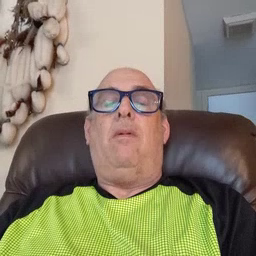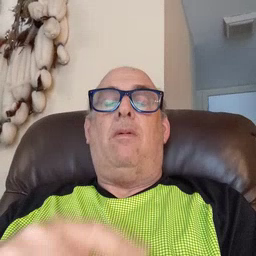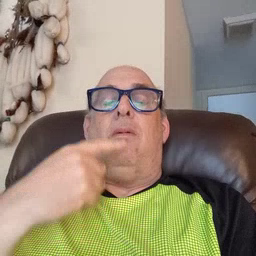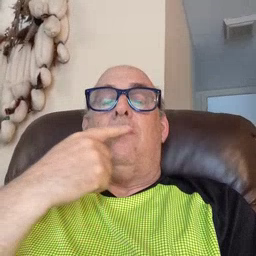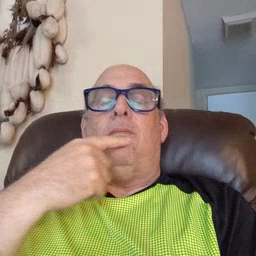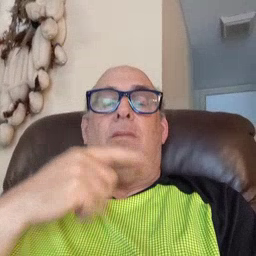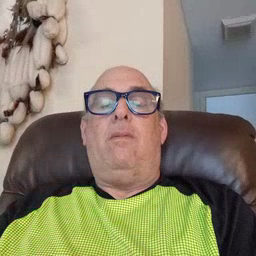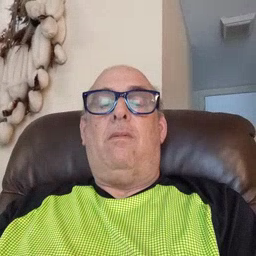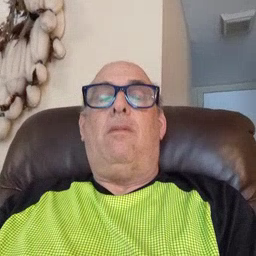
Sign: lips